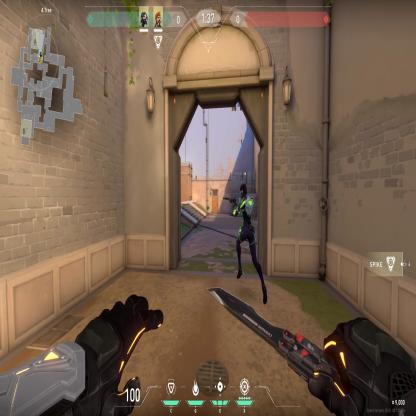
Label: teammate